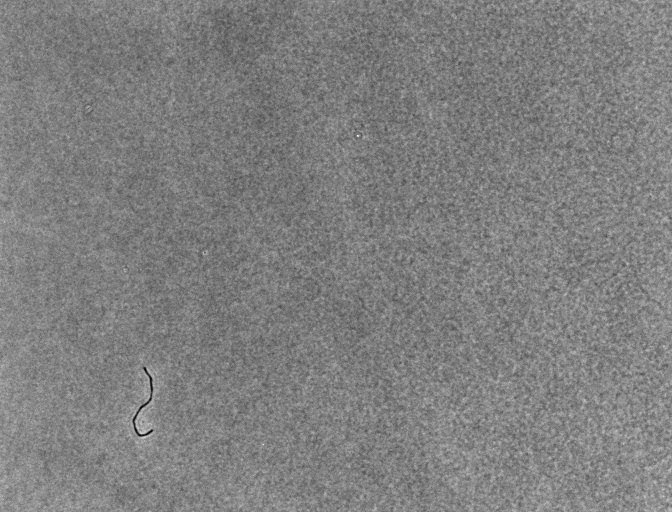
Phase contrast microscopy, 20x objective, 5 h incubation